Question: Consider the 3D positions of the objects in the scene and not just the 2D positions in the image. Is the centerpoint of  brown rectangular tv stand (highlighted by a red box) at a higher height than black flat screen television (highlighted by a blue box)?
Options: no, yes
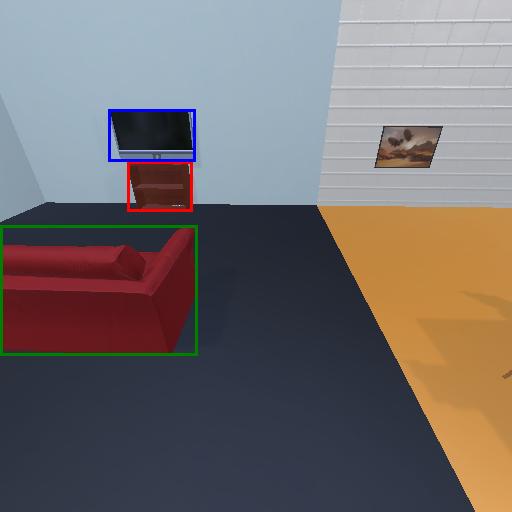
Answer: no